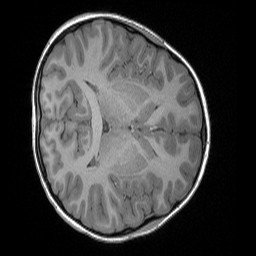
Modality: T1w
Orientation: axial
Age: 9
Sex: female
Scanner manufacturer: siemens
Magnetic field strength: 3 T
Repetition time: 1.65 s
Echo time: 0.00203 s